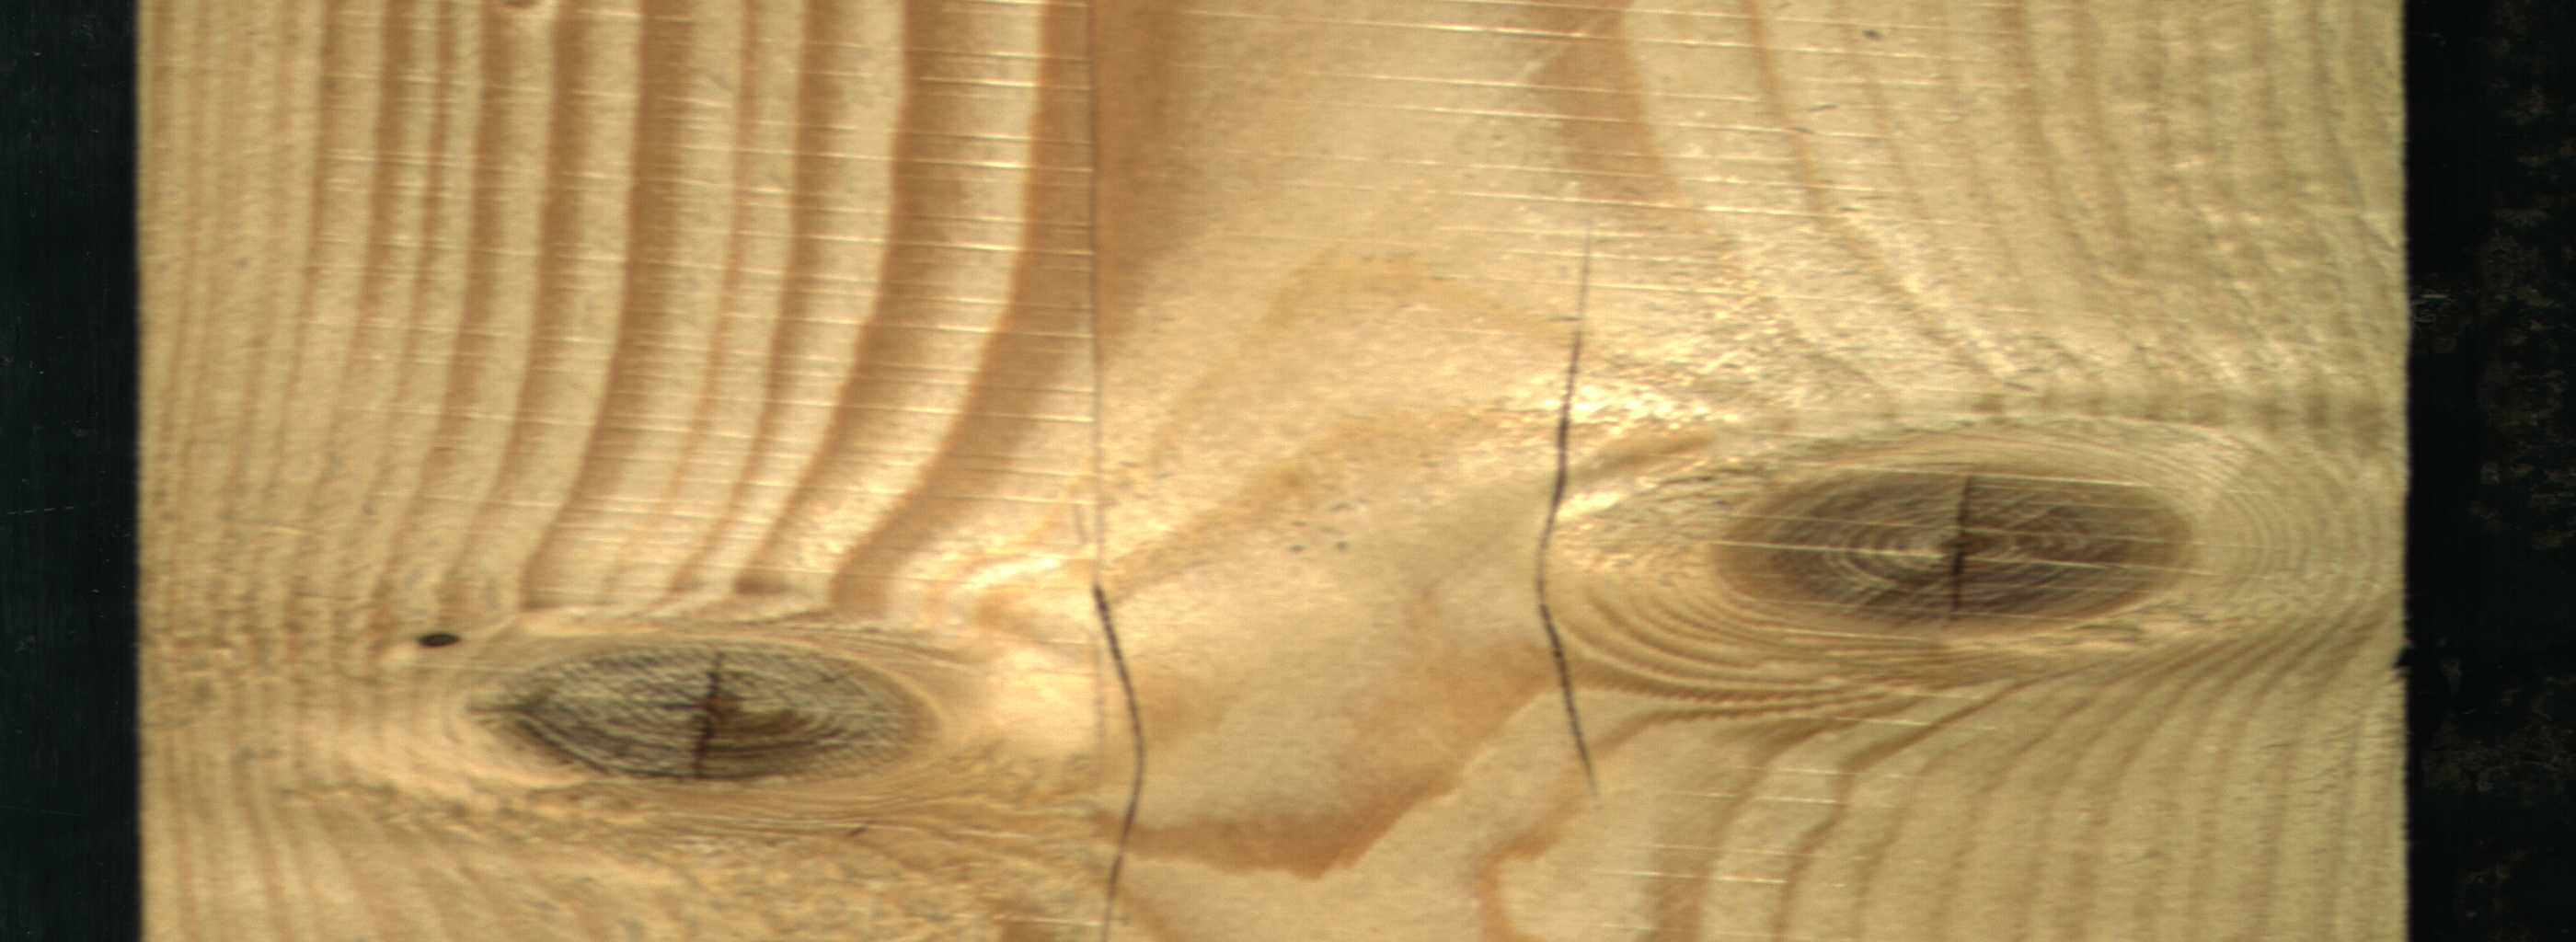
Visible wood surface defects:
Crack
Crack
knot_with_crack
knot_with_crack
Dead_Knot